Question:
Guys I am new to data structures.Most of the time in books and references i see this structure for a binary tree
'''
struct btree {
int data;
struct btree *left;
struct btree *right;
};
'''
But in above image it would be like
'''
struct btree
{
int data;
struct btree *left;
struct btree *right;
struct btree *parent;
};
'''
So my question is that is it dependent on programmer to choose the structure of a node of a tree (for e.g also including a pointer to the parent )or we can have only two pointers one to the left child and other to the right child.
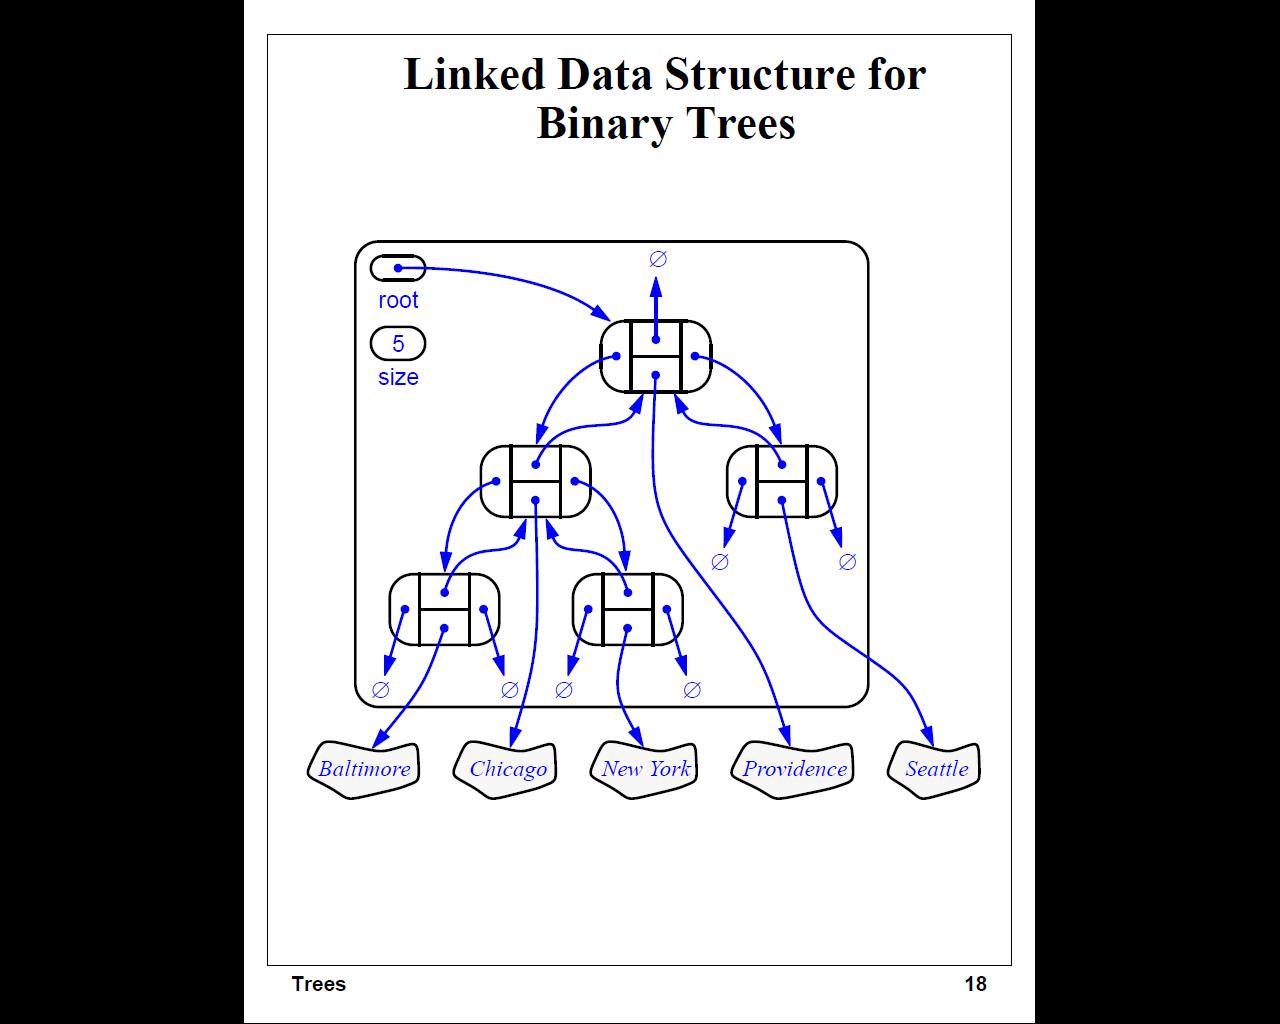
Answer: It is up to you whether you include parent pointers. They require more work to maintain, but some tree operations (like removing a node given just that node rather than its parent) become much easier.